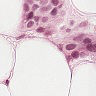
Metastatic tissue present: yes